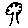
Label: tree